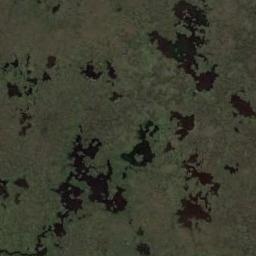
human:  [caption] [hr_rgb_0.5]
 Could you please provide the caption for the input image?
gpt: There are patches of brown bare land in a lake in a wetland .

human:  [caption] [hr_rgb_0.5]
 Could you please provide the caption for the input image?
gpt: There are many different areas of water surrounded by wetlands .

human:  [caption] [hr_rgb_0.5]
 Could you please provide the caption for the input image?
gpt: Except for the waters, this wetland is covered by vegetation .

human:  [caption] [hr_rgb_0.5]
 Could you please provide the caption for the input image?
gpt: The wetland consists of bare land, Dry plants and water .

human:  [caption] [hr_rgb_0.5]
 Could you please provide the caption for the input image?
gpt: There are many green areas and some water areas on the wetland .